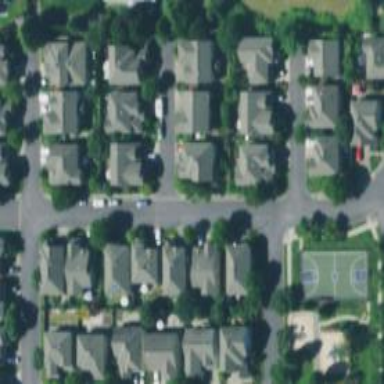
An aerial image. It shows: Residential road with sidewalk on the left side.